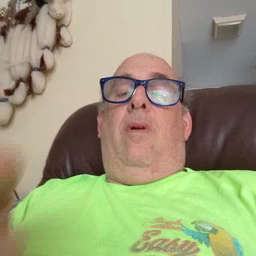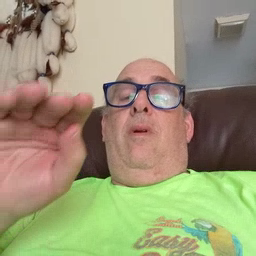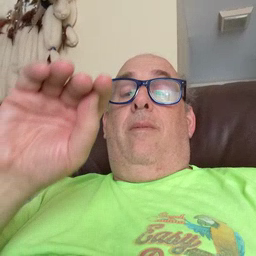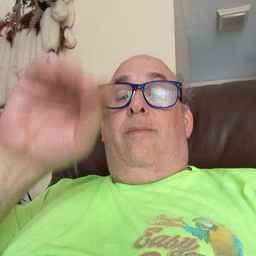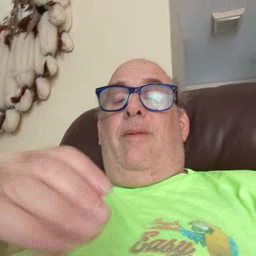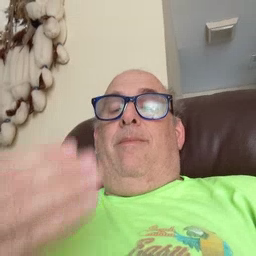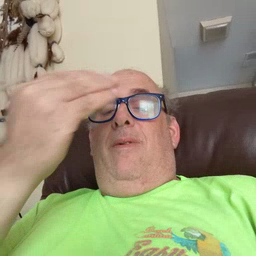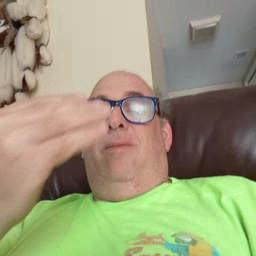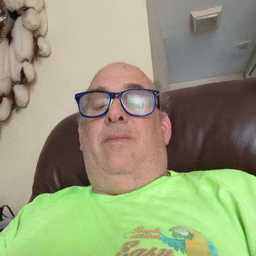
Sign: mitten